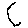
Label: hexagon